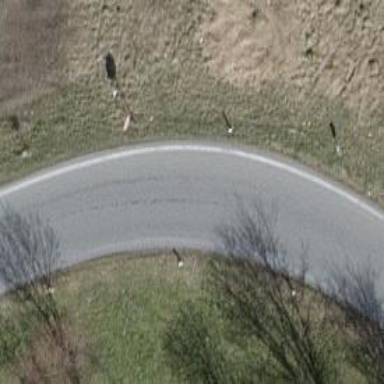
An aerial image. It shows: Unclassified road with asphalt surface.